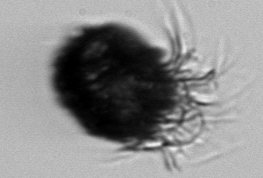
Label: Stenosemella_pacifica